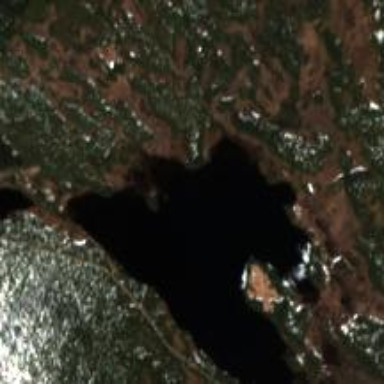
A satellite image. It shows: Serene lake.